Aerial crown-view tile of a tropical tree (Barro Colorado Island, Panama), acquired 20250414:
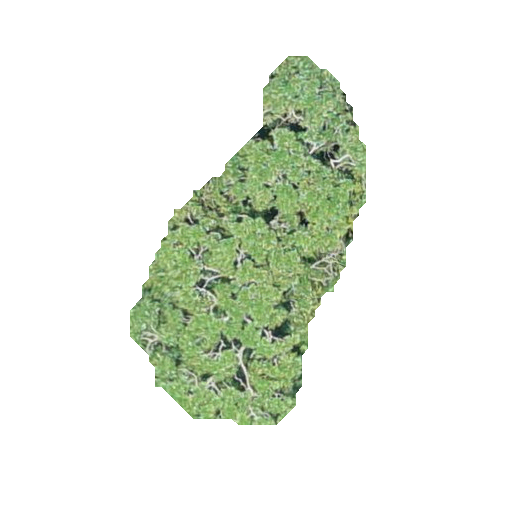
Species: Simarouba amara
GBIF accepted scientific name: Simarouba amara
Crown area: 76.112 m²